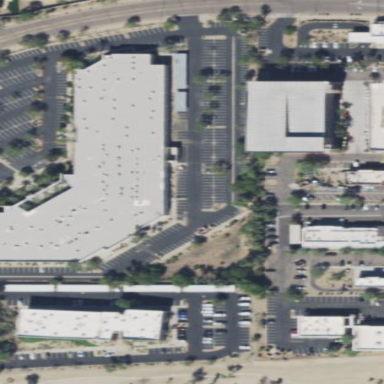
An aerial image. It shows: Retail area.